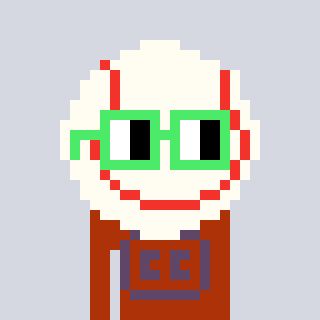
a pixel art character with square light green glasses, a baseball ball-shaped head and a hotbrown-colored body on a cool background